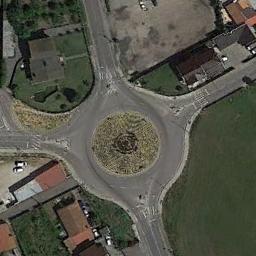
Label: roundabout